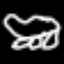
Label: frog